Brain MRI, t1w sequence, axial 2D slice.
Patient: age 35, sex F, weight 95 kg, height 1.95 m
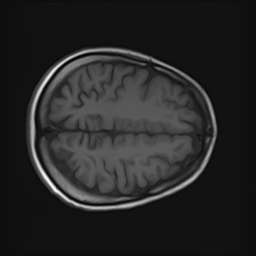